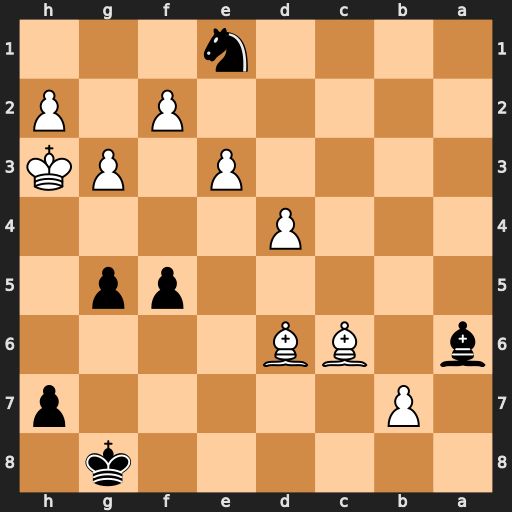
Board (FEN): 6k1/1P5p/b1BB4/5pp1/3P4/4P1PK/5P1P/4n3
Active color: b
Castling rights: -
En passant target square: -
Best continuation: Bf1+ Bg2 Bxg2#